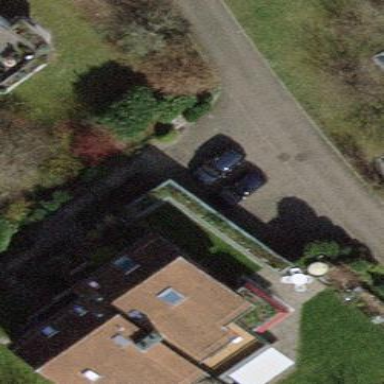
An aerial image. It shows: Semidetached house.